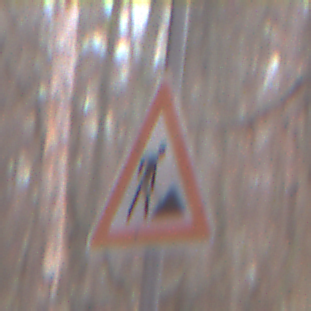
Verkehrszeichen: Arbeitsstelle
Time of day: Midday
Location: Outdoor (Nature)
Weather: Overcast
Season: Autumn
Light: Natural